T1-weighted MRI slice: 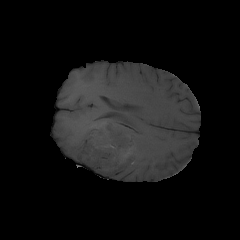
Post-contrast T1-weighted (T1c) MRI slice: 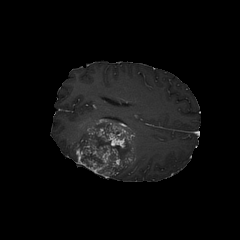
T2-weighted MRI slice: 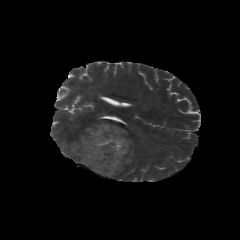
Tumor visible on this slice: yes